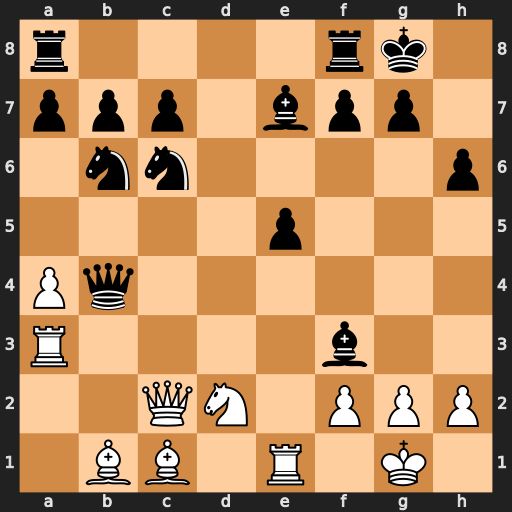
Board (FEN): r4rk1/ppp1bpp1/1nn4p/4p3/Pq6/R4b2/2QN1PPP/1BB1R1K1
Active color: w
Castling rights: -
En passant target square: -
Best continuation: Qh7#